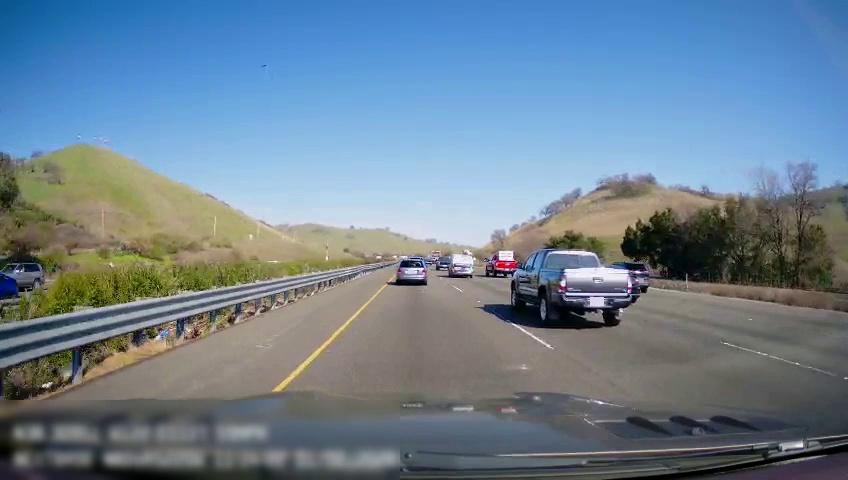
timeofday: Day
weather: Sunny
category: Drivable Space
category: Vehicles | SUV
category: Vehicles | Car
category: Vehicles | SUV
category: Vehicles | SUV
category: Vehicles | Truck
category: Vehicles | Truck
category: Vehicles | Car
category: Vehicles | SUV
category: Vehicles | Van
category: Vehicles | Truck
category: Vehicles | SUV
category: Lanes | Current Lane
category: Lanes | Current Lane
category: Lanes | Alternate Lane
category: Lanes | Alternate Lane